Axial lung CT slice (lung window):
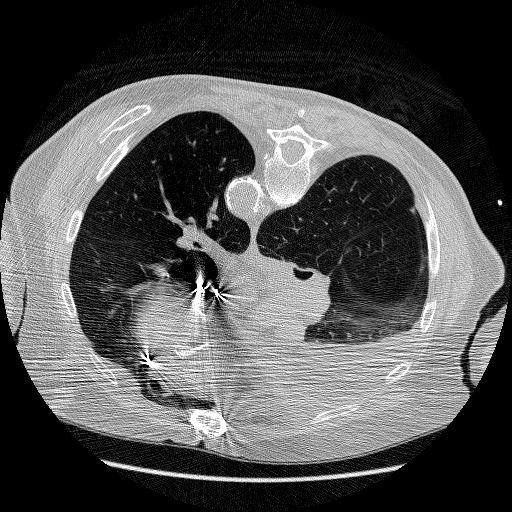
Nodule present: no